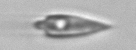
Label: Oxytoxum